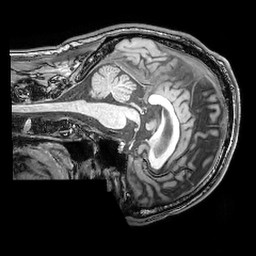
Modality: T1w
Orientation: sagittal
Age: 37
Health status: ill
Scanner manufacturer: philips
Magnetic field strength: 3 T
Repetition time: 0.007 s
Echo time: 0.0035 s